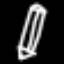
Label: pencil